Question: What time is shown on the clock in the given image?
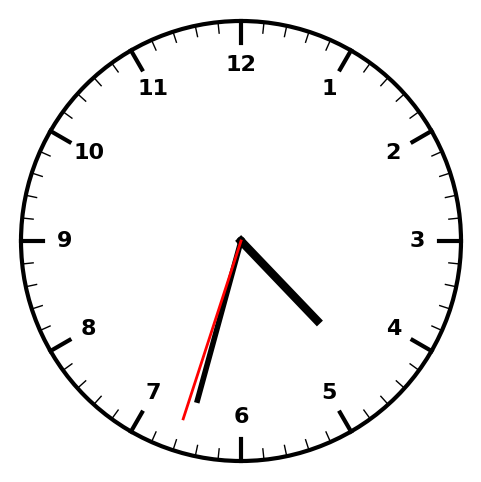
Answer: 04:32:33